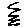
Label: zigzag